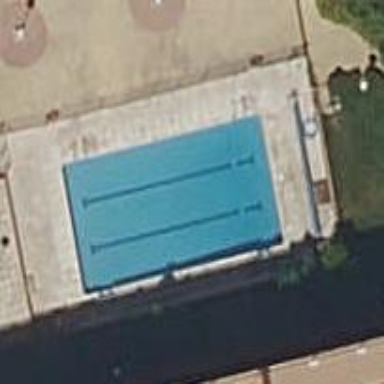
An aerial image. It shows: Swimming pool located in leisure land.